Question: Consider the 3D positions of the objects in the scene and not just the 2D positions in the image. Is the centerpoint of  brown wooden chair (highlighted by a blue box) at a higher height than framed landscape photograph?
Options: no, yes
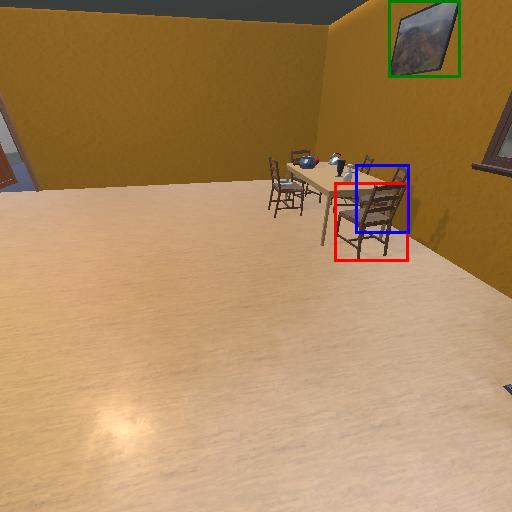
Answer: no